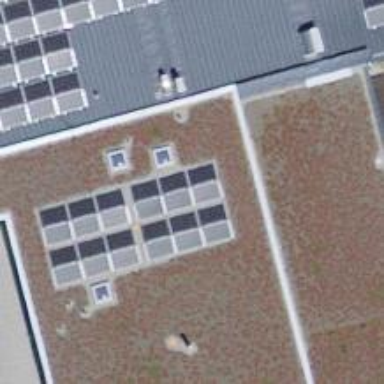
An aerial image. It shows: Solar power generator with photovoltaic panels.